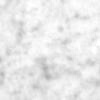
Label: no_change